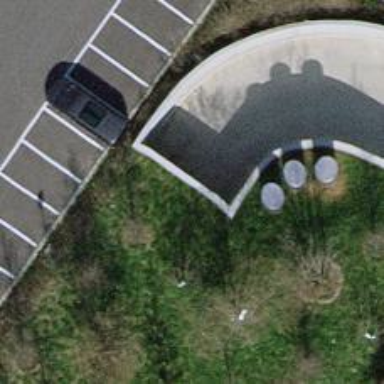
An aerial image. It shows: Parking entrance.